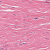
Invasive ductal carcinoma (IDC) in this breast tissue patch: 0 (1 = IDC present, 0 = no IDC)